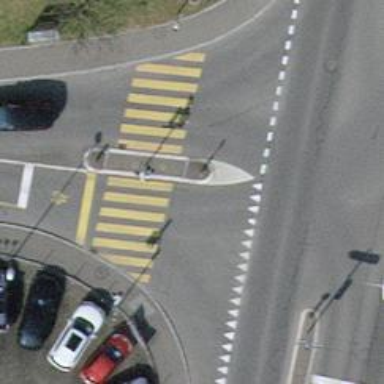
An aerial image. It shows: Marked zebra crossing with island in the middle.